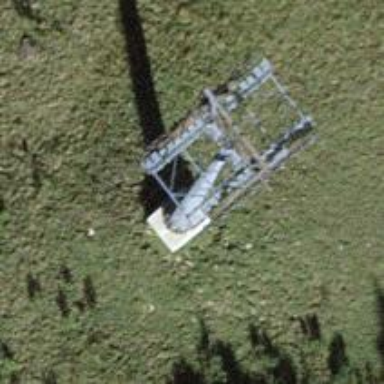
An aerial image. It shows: Pylon used for aerialway.